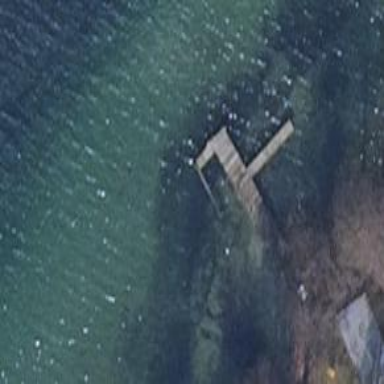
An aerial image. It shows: Man-made pier.